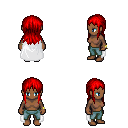
a pixel art fantasy rpg character, female body template, human, dark skin, white cape, teal pants, red unkempt hairstyle, bracelets, four views (front, back, left, right), 2x2 character sprite sheet, small pixel art, hard edges, no anti-aliasing